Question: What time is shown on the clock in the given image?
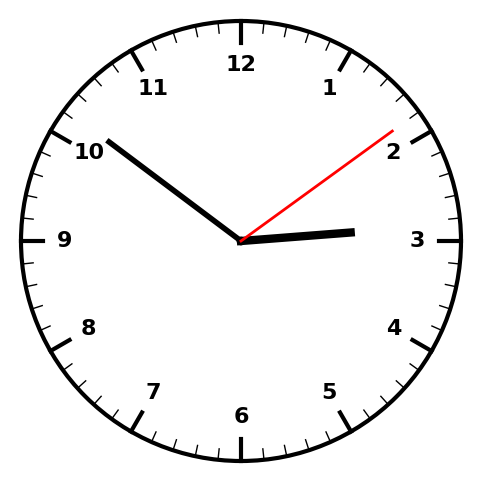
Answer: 02:51:09